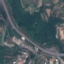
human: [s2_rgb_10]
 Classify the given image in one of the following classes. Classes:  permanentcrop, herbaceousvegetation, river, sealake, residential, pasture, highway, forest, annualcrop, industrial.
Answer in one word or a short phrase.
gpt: Highway